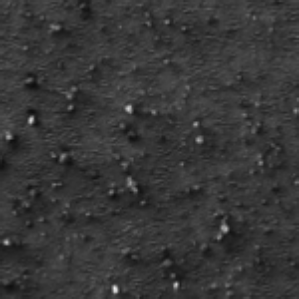
Label: frost